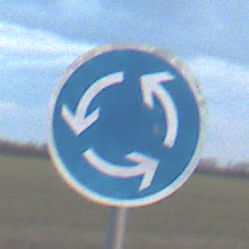
Verkehrszeichen: Kreisverkehr
Umgebung: Outdoor, Nature
Tageszeit: SunriseSunset
Wetter: PartlyCloudy
Licht: Natural
Jahreszeit: NotSpecified
Kontrast: LowContrast